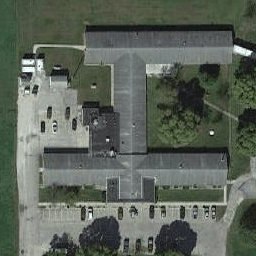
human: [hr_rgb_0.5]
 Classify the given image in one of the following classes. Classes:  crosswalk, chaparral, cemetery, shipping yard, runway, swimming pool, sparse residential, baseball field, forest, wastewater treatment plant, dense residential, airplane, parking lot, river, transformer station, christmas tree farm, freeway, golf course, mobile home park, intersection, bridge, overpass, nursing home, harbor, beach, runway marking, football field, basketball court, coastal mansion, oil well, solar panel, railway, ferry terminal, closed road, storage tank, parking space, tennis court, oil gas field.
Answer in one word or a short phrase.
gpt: nursing home